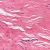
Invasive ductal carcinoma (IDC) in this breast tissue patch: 0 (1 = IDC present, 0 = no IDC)